Question:
Facing below waring while executing Android based NDK application:
'''
Warning:
Android NDK: WARNING: APP_PLATFORM android-19 is larger than android:minSdkVersion 8 in ./AndroidManifest.xml"
'''
After this warning nothing happens in process. Am I doind anything wrong.
Any body please guide I am new in Android as well in NDK development. Is there any other easy way to do the same to access CPP libraries in Android.
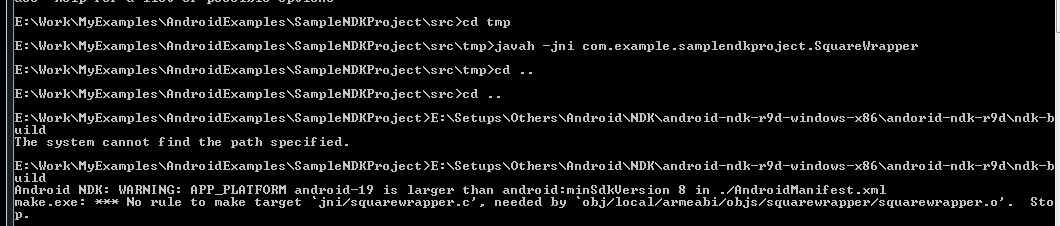
Answer: The minSdkVersion in 'AndroidManifest.xml' and in 'Application.mk' have to be the same. Change your 'APP_PLATFORM := android-19' to 'APP_PLATFORM := android-8' in 'Application.mk' warning will disapear.